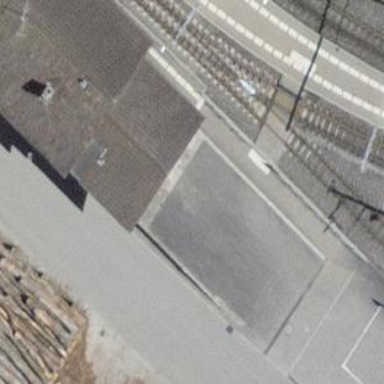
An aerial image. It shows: Train station building.